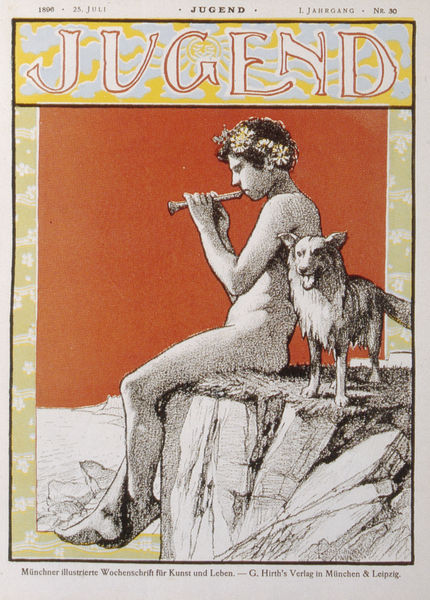
Titel: Titelblatt-Illustration aus "Jugend", 1. Jg. Nr. 30
Standort: München
Institution: Stadtmuseum
Schlagwörter: akt, berg, blau, felsen, hand, mann, nackt, weiß, wolf, gelb, landschaft, sitzen, blume, blumen, grau, haar, orange, profil, schwarz, zeichnung, blüte, blüten, gras, hund, rasen, rot, tier, wiese, ornament, arme, stein, hände, natur, haare, sitzend, kind, blatt, musik, ohren, beine, fell, schwanz, bein, füße, schrift, sitz, abhang, fels, gebirge, hang, grafik, graphik, linien, schriftzug, jugendstil, spielen, junge, klippe, hüften, knabe, rechteck, münchen, linie, nakt, jugend, druck, schraffur, radierung, titel, illustration, text, zeitschrift, zeitung, plakat, titelblatt, aquatinta, haarkranz, magazin, titelbild, flöte, jüngling, maul, zunge, faun, pan, blumenkranz, plateau, felsvorsprung, blasen, wochenschrift, collie, felsblock, flötenspiel, jugen, jugendmagazin, kanz, kollie, münchener wochenschrift, platteau, speckrollen